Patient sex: F
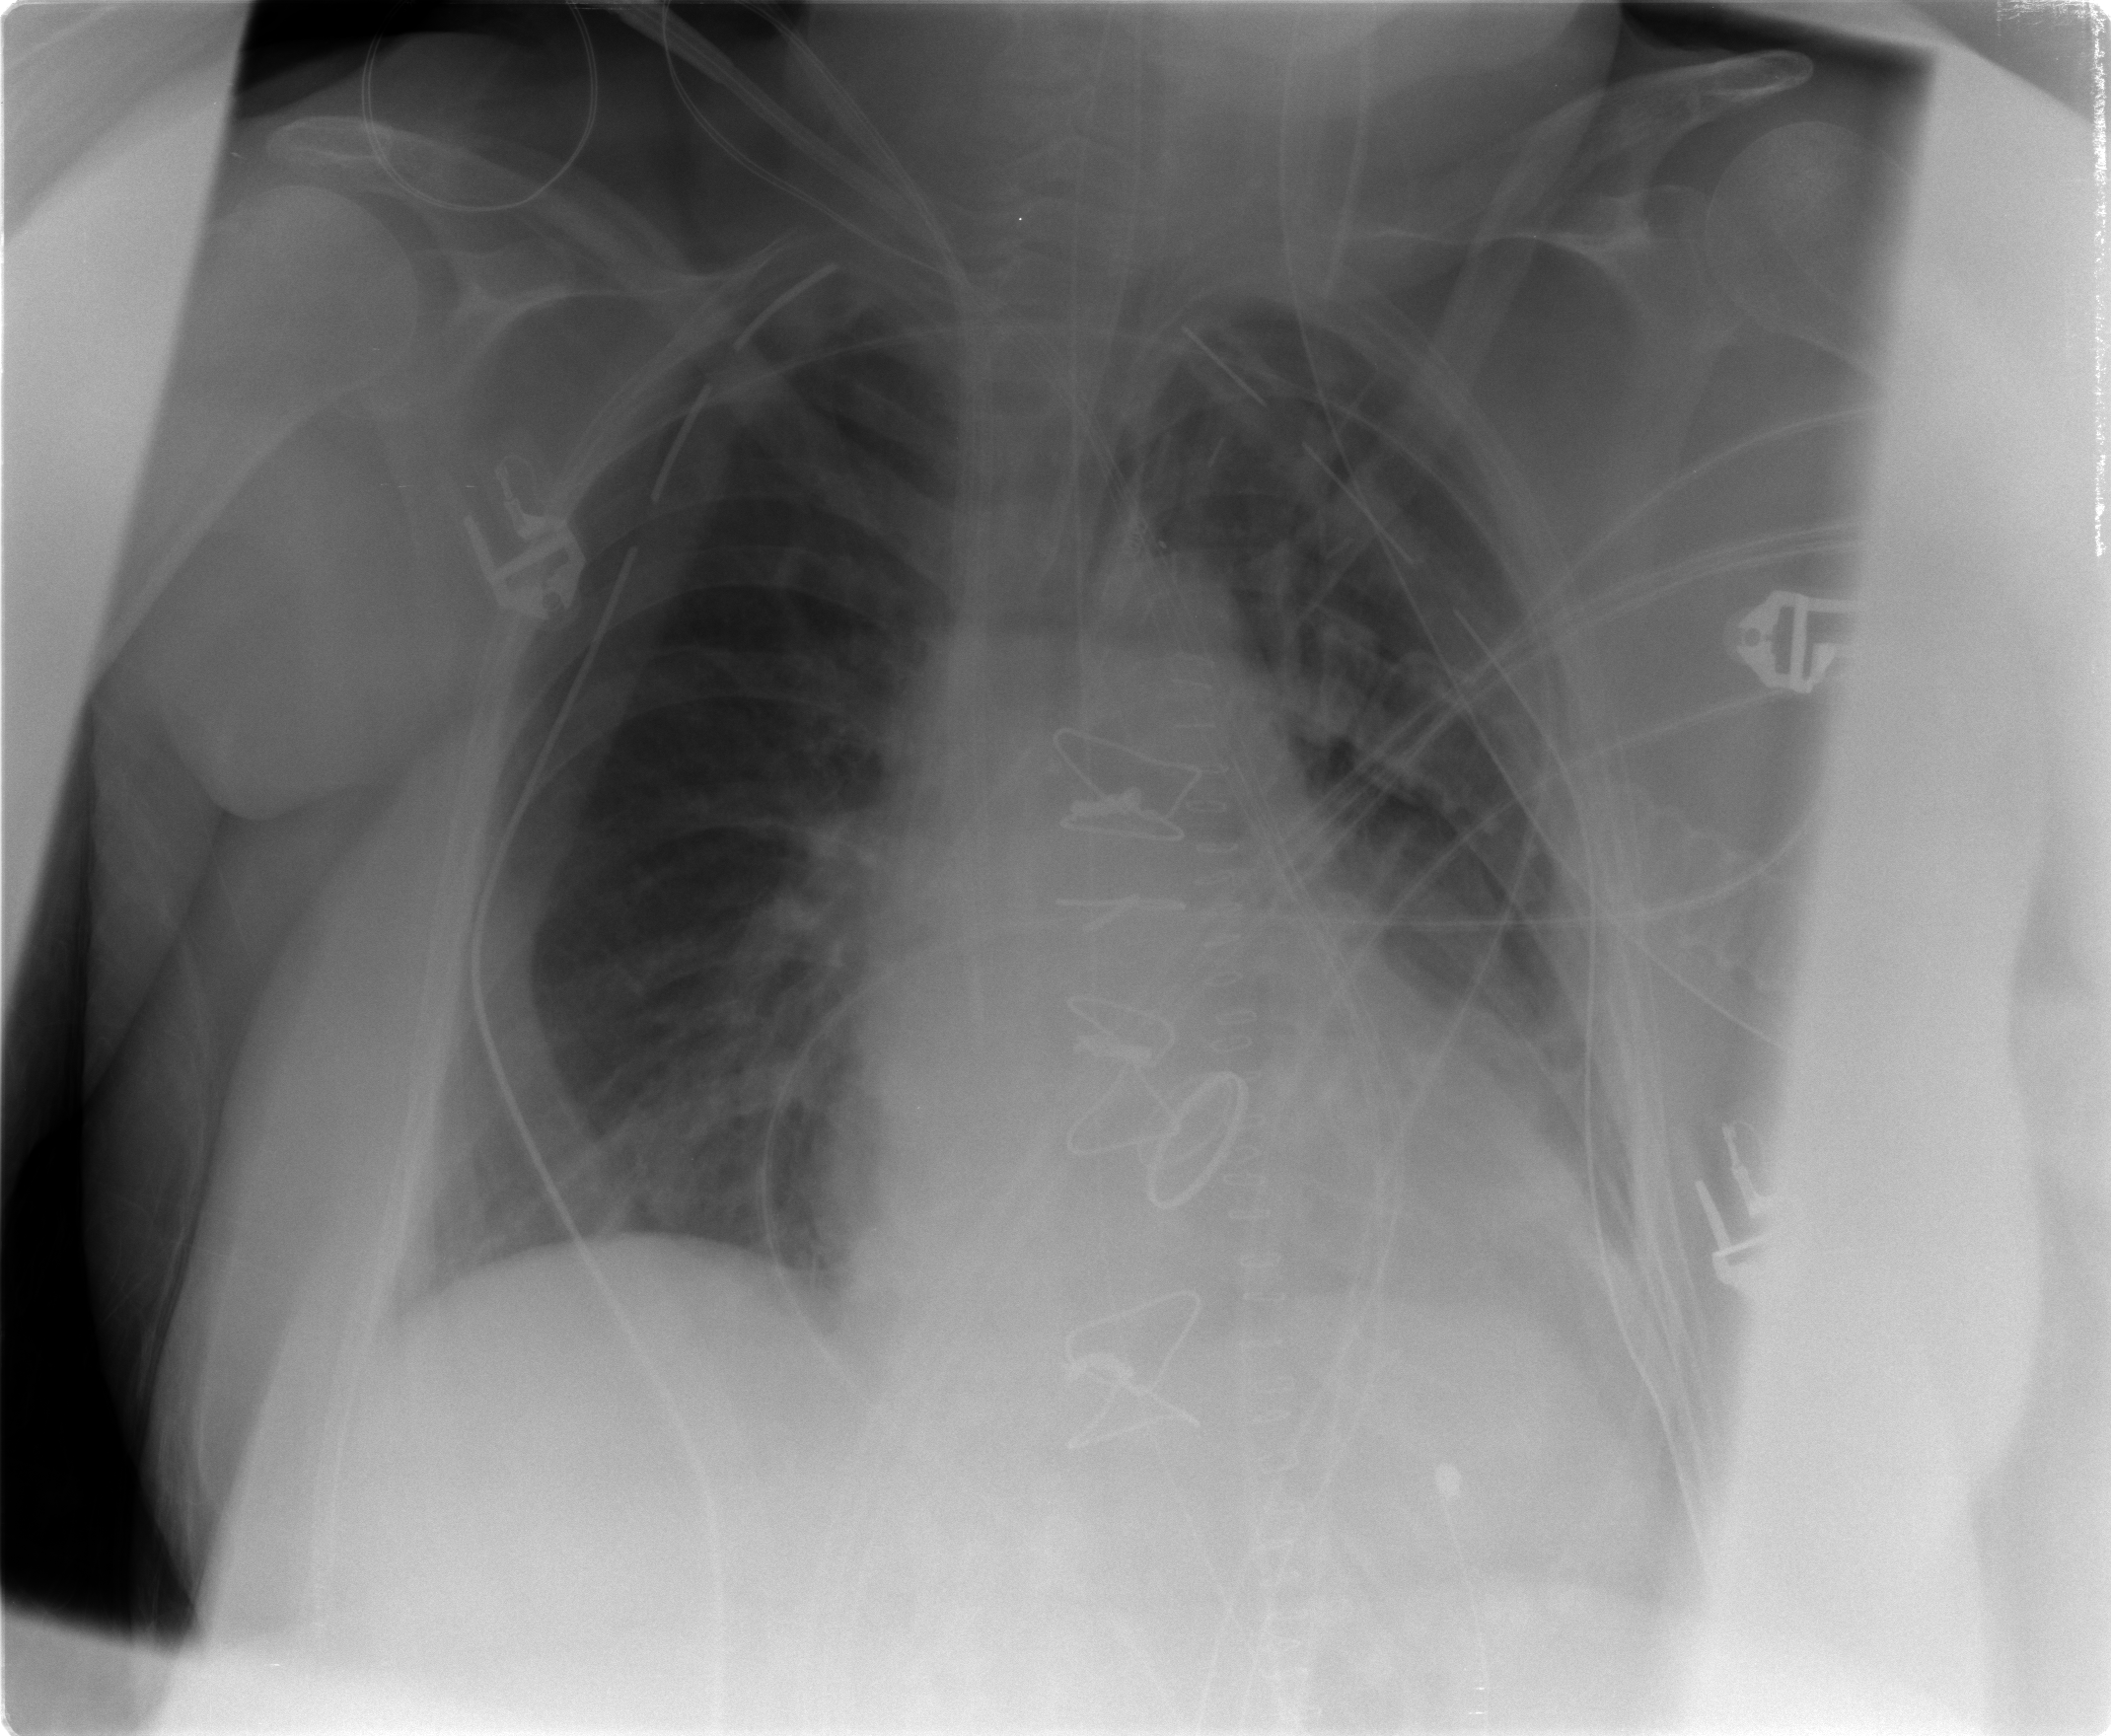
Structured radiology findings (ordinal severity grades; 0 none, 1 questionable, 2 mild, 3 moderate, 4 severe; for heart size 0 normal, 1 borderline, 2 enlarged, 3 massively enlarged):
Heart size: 0
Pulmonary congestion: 2
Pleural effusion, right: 0
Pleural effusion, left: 2
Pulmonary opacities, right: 0
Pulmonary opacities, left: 0
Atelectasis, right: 0
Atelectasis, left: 2